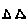
Label: triangle